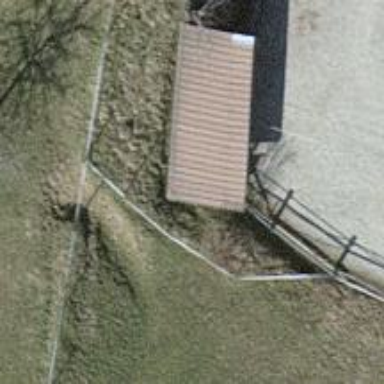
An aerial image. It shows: Fence is in the image.